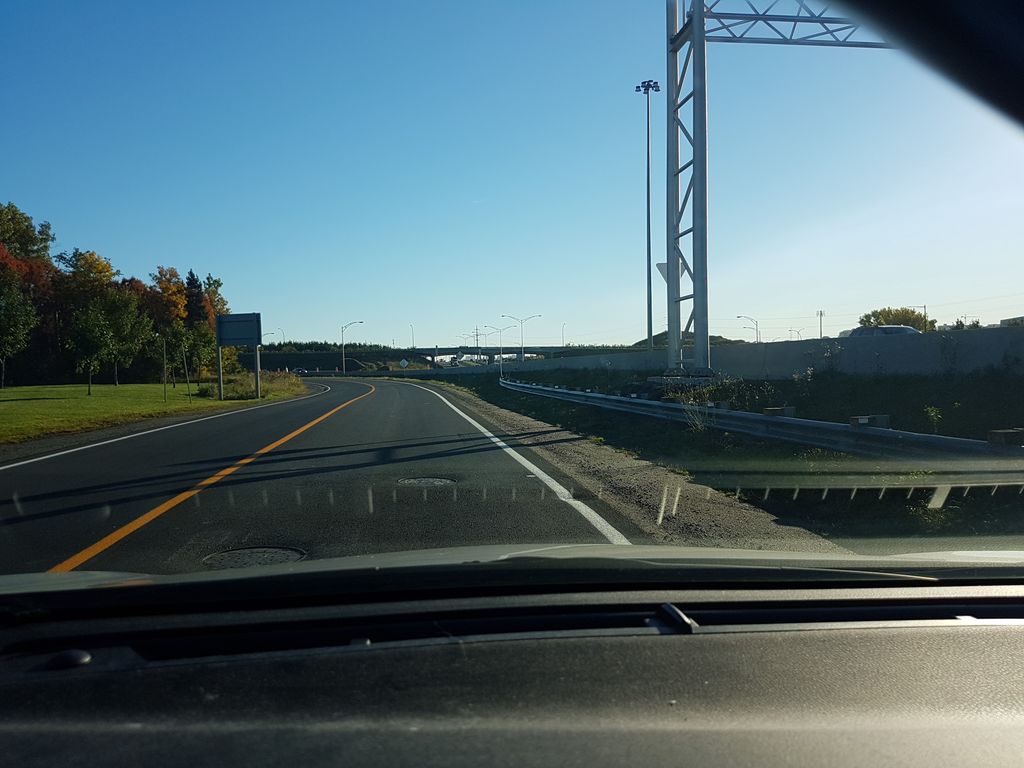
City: quebec_city